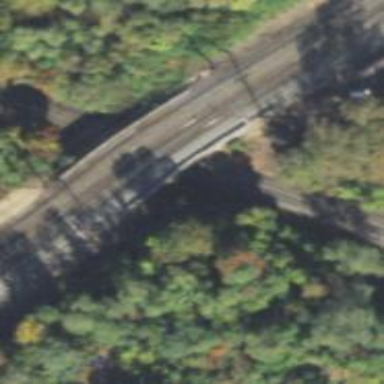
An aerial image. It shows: Bridge over railway with electrified contact lines.